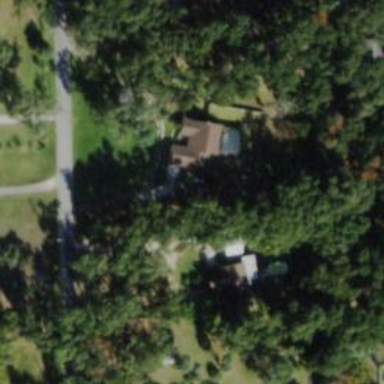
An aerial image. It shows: Driveway.